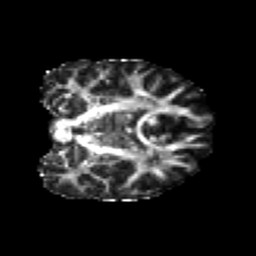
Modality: FA
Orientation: coronal
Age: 22
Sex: female
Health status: healthy
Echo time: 0.074 s